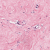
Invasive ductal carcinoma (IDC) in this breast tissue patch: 0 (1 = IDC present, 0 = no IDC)